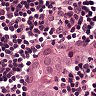
Metastatic tissue present: yes